Field crop: maize
Growth stage: 1
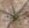
Species: salsola